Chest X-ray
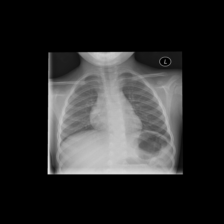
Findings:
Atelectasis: negative
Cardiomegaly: negative
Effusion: negative
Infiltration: negative
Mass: negative
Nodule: negative
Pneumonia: negative
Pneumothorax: negative
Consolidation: negative
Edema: negative
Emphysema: negative
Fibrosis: negative
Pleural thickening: negative
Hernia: negative